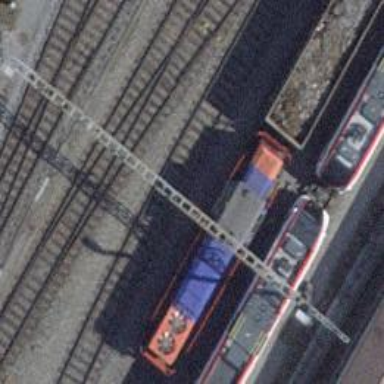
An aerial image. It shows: Railway yard with one track. The railway is electrified with contact line.